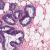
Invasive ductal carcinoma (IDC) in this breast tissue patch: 0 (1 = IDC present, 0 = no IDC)